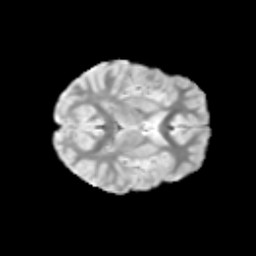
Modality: T2w
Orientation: axial
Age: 10
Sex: male
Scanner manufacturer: siemens
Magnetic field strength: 3 T
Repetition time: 3.8 s
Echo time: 0.07 s